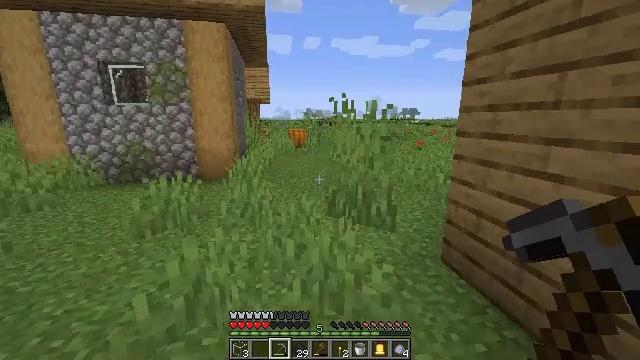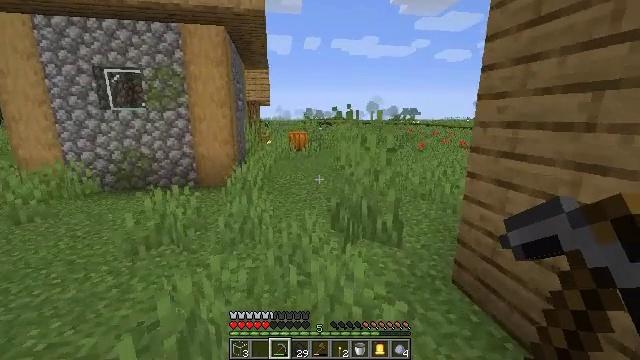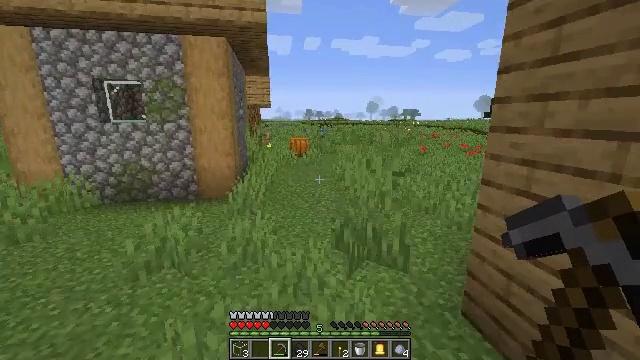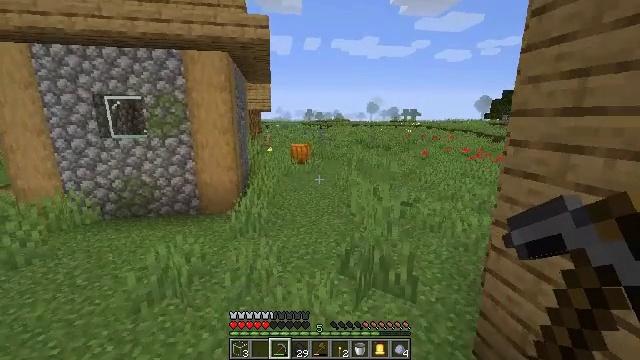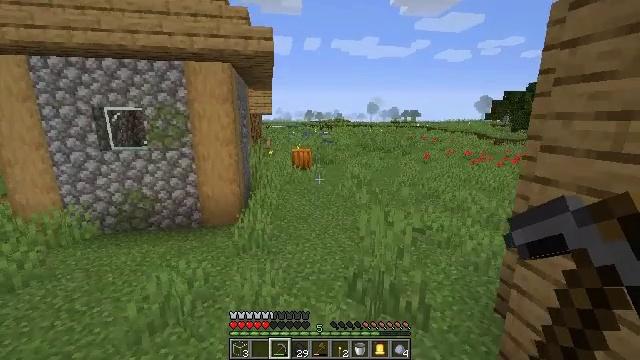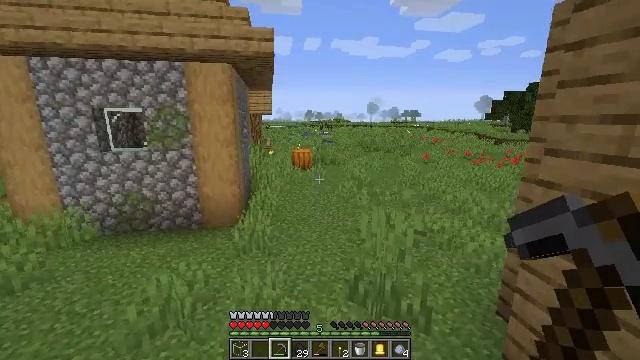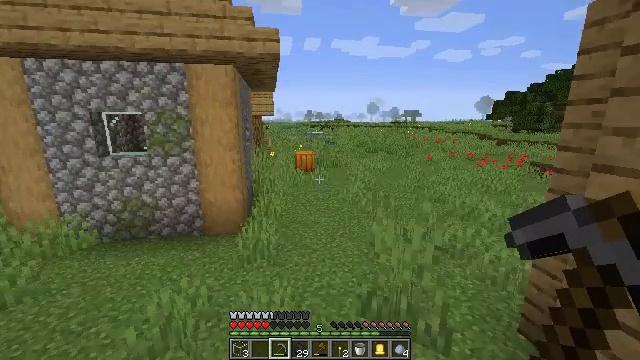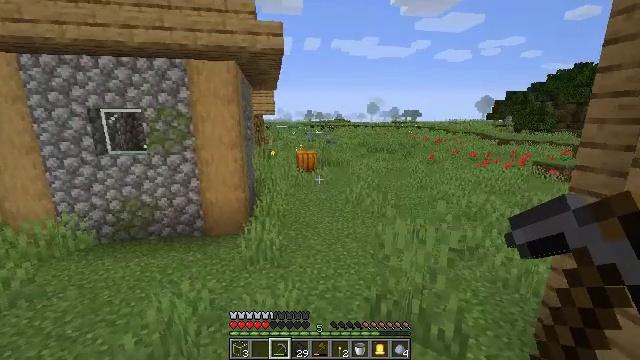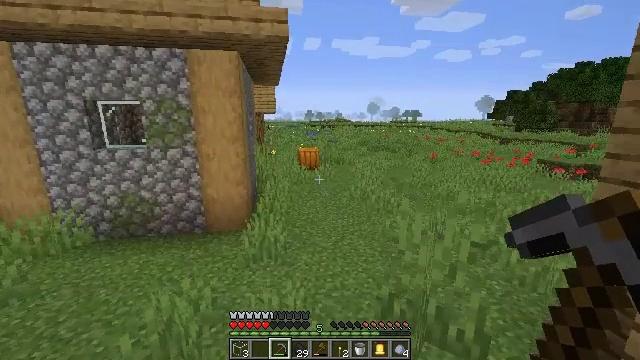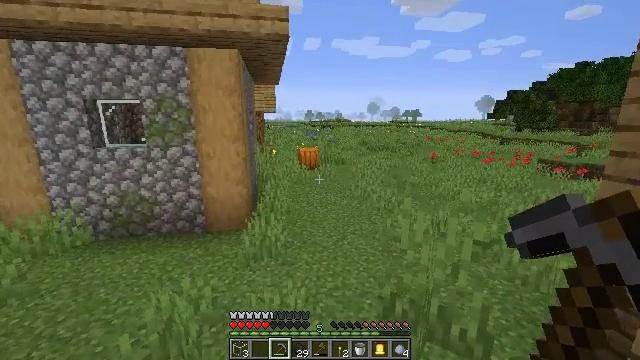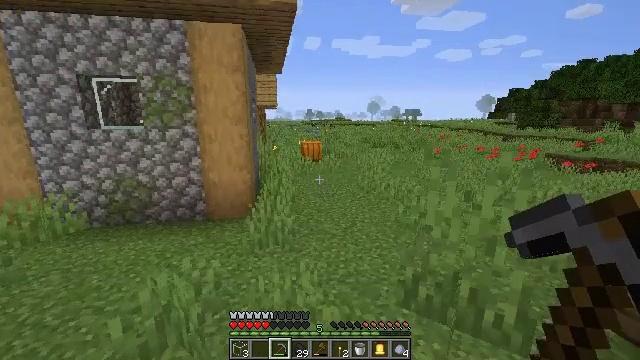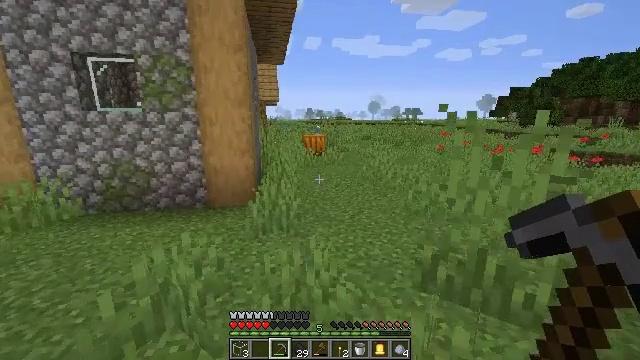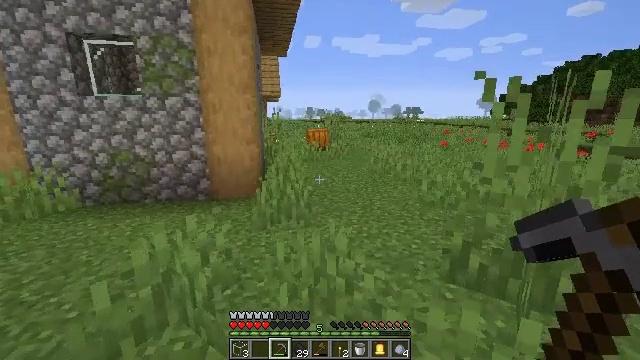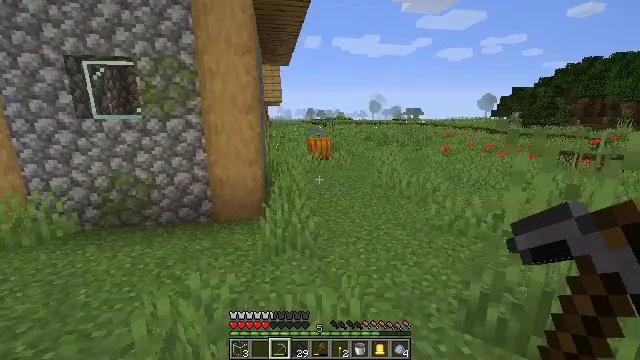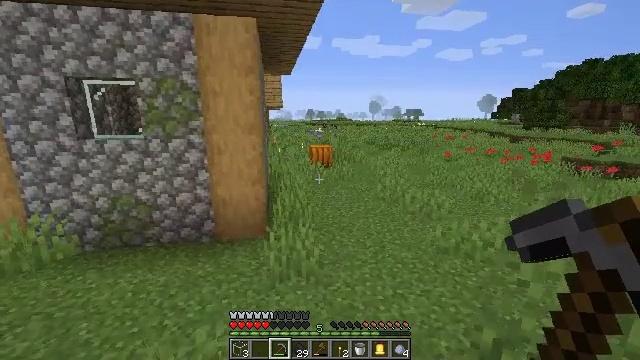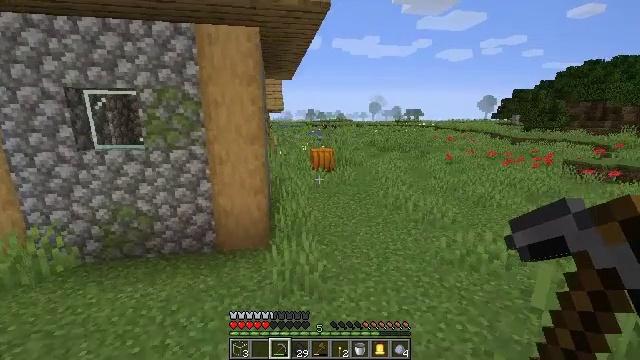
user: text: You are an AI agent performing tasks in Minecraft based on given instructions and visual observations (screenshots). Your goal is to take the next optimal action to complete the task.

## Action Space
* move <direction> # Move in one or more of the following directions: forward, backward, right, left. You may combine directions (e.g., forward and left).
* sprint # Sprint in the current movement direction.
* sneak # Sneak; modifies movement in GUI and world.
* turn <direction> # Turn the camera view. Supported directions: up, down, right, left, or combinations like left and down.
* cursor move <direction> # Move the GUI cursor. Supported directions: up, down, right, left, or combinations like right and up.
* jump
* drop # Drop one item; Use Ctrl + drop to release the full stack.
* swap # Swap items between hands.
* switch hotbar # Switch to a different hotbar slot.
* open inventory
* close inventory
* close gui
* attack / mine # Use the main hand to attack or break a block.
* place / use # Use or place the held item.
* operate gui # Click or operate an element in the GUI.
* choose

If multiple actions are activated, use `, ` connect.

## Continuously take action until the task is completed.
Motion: motion action
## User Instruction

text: Reclaim the oak slab from a structure.
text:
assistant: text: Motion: move forward and move left, jump
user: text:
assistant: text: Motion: move forward and move left, jump
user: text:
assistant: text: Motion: move forward and move left, jump
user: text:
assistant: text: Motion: move forward and move left, jump
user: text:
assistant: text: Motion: move forward and move left, jump
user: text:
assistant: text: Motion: move forward and move left, jump
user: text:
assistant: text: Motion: move forward and move left, jump
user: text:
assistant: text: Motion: move forward and move left, jump
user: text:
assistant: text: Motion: move forward and move left, jump
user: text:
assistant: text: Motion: move forward and move left, jump
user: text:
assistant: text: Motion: move forward and move left, jump
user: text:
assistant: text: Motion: move forward and move left, jump
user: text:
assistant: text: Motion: move forward, jump
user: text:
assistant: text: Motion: move forward and move left, jump
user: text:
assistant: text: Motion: move forward and move left, jump
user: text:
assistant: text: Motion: move forward and move left, jump
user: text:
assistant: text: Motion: move forward and move left, jump
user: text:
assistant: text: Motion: move forward and move left, jump
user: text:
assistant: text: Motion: move forward and move left, jump
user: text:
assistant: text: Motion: move forward and move left, jump
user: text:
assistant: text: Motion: move forward and move left, jump
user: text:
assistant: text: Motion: move forward and move left, jump
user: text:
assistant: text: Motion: move forward and move left, jump
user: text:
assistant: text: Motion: move forward and move left, jump
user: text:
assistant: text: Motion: move forward and move left, jump
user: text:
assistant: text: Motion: move forward and move left, jump
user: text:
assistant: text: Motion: move forward and move left, jump
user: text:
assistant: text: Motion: move forward and move left, turn left, jump
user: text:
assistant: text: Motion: move forward and move left, jump
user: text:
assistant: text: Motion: move forward and move left, jump